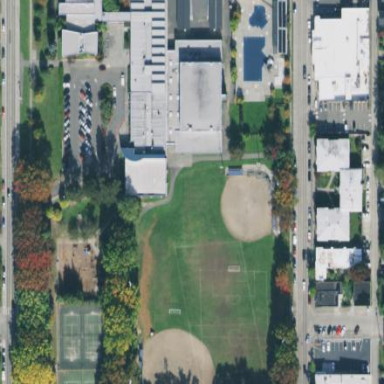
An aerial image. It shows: Soccer pitch for leisureland activities.